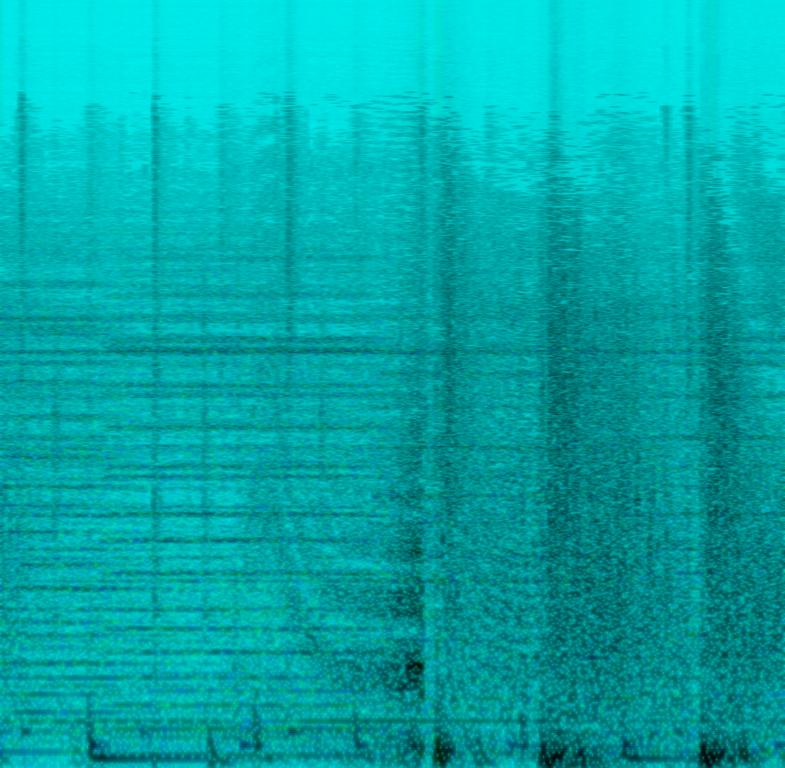
Sounds of explosions and jet airplanes over a synthesized orchestral string pad playing a four chord progression and electronic drums playing a subdued, mellow backbeat rhythm.